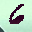
Label: 6